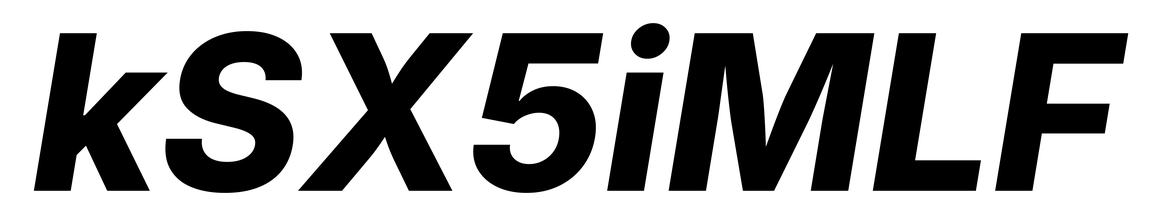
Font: Inter-Italic_ExtraBold_Italic